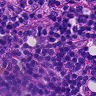
Metastatic tissue present: no